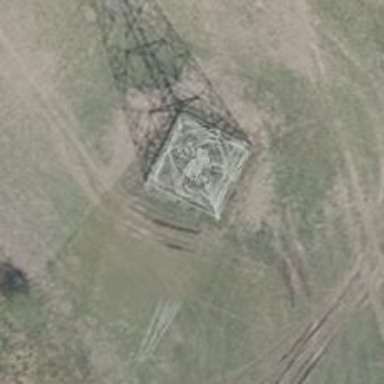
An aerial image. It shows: Power line is depicted.